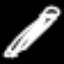
Label: pencil